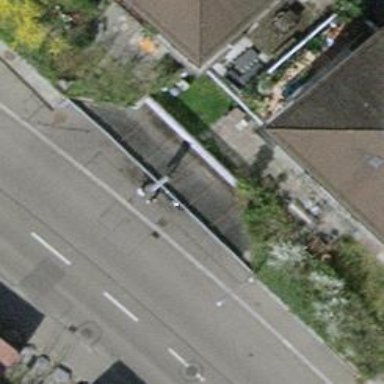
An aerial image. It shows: Fuel station.